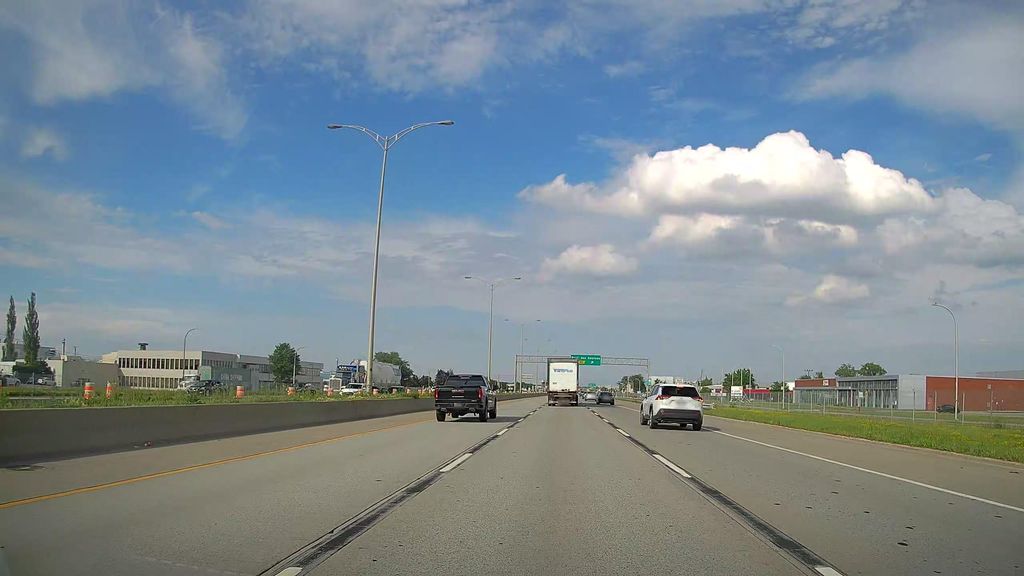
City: montreal